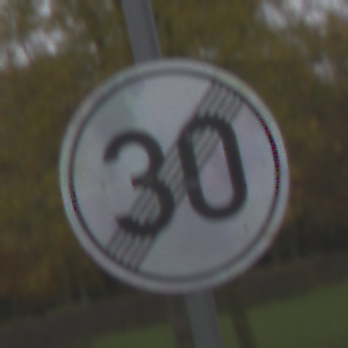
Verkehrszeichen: EndeGeschwindigkeit30
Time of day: Midday
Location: Outdoor (Suburban)
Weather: Overcast
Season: NotSpecified
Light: Natural